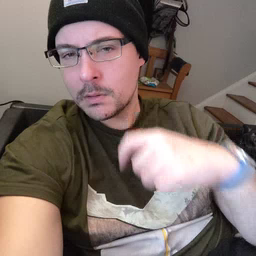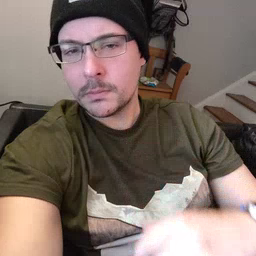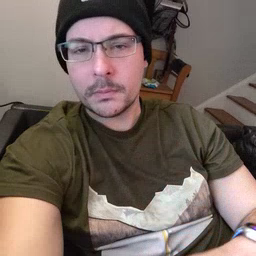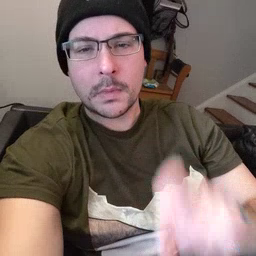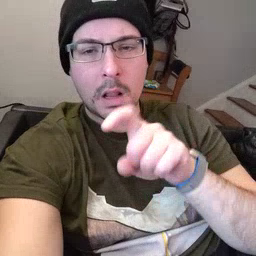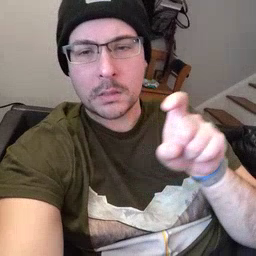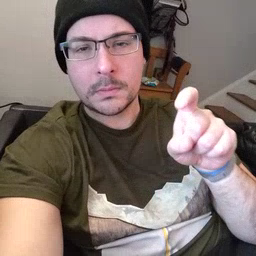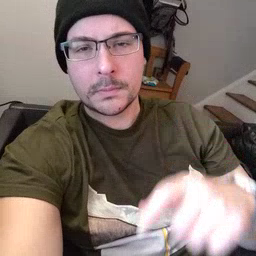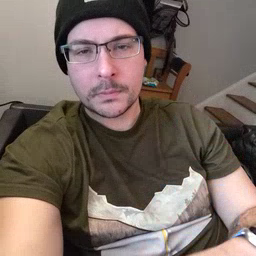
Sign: closet